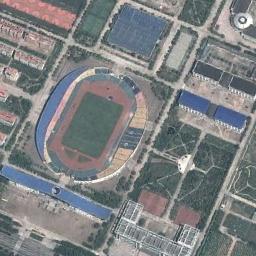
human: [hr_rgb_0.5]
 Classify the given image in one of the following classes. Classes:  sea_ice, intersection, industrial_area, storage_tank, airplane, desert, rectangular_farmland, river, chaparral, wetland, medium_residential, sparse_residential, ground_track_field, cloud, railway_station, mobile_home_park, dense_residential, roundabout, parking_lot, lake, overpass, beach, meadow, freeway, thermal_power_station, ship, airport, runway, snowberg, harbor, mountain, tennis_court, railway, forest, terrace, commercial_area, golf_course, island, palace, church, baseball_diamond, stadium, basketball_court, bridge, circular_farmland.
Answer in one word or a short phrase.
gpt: stadium